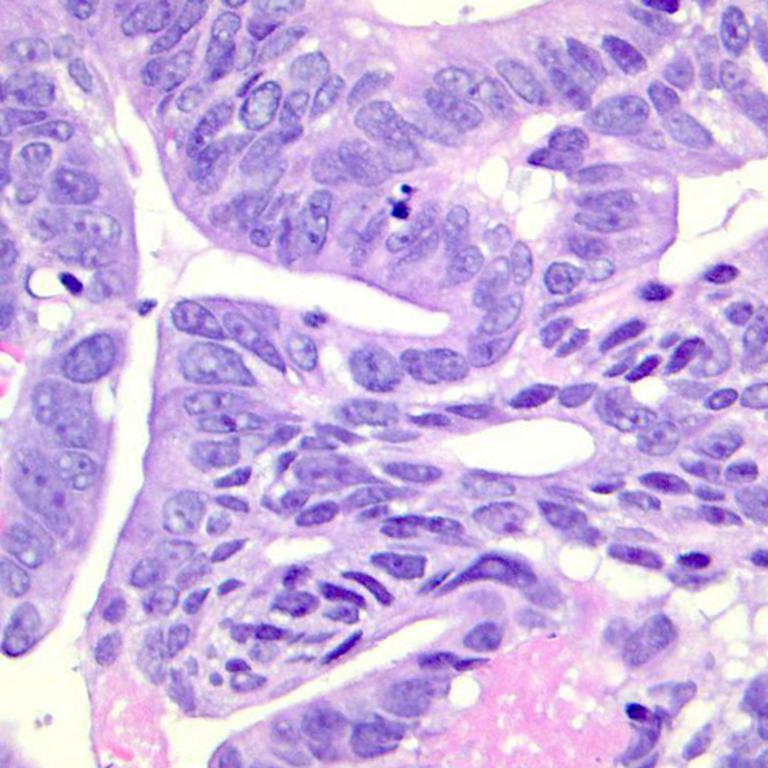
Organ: colon
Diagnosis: adenocarcinomas